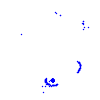
Particle: kaon